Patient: sex M, age 62
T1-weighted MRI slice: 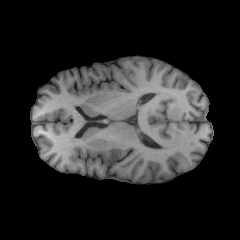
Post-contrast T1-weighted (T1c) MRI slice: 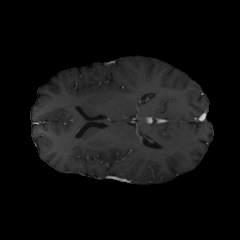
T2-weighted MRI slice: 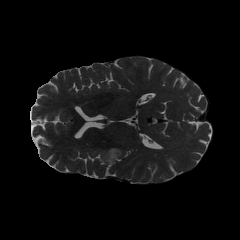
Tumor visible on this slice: yes
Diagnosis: Glioblastoma, IDH-wildtype
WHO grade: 4